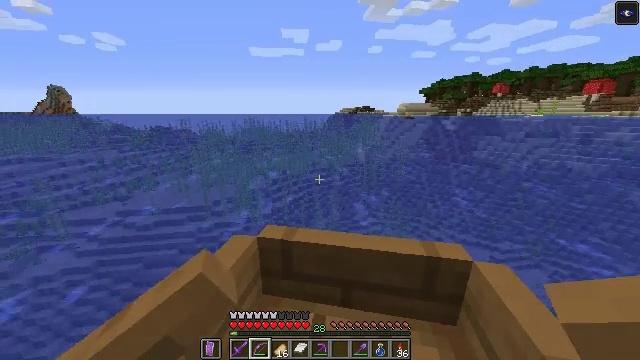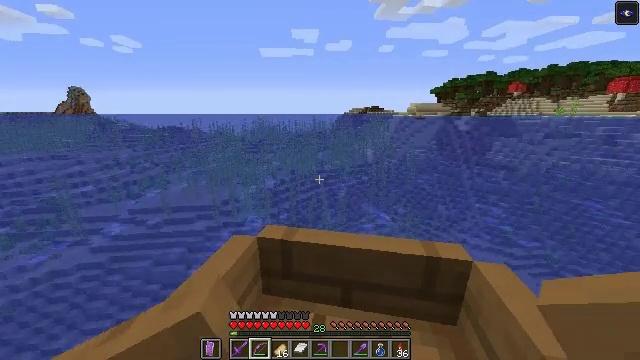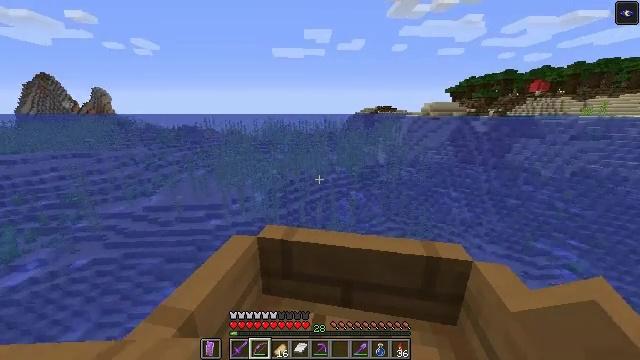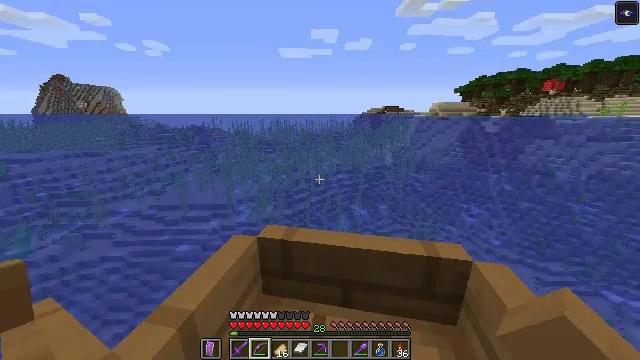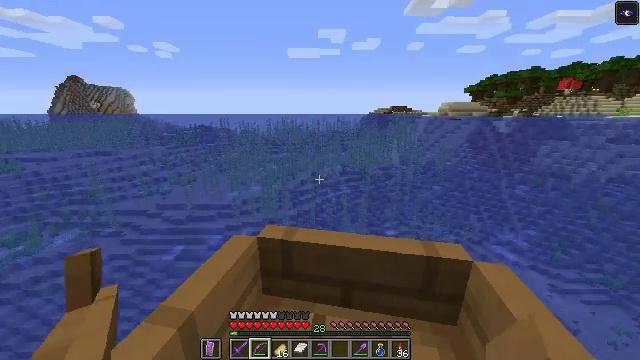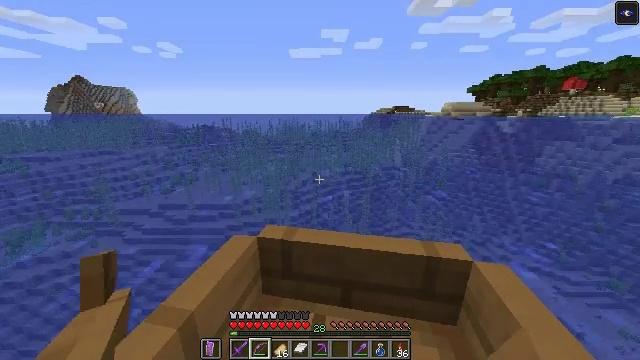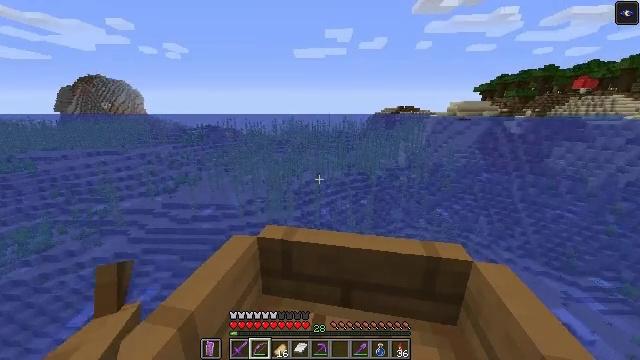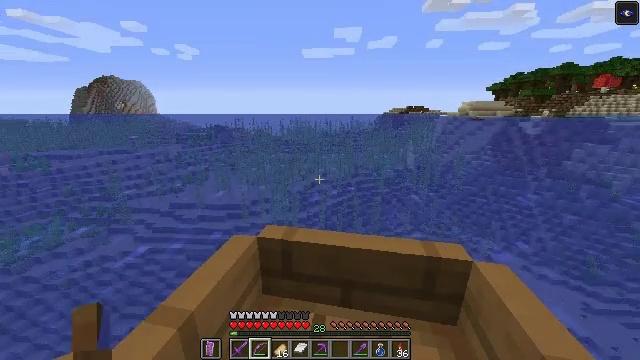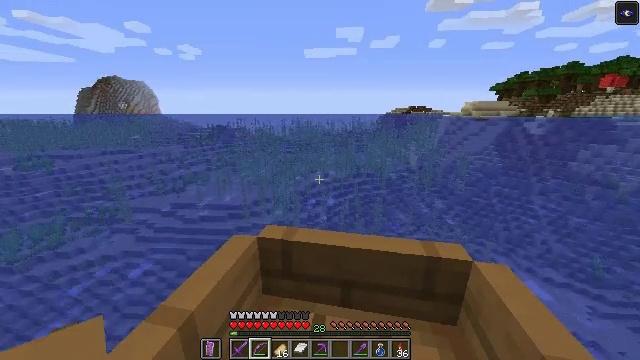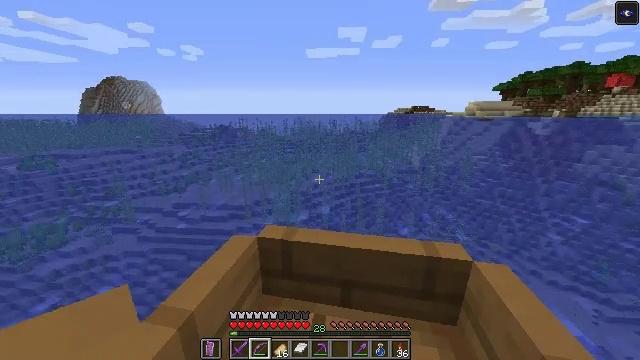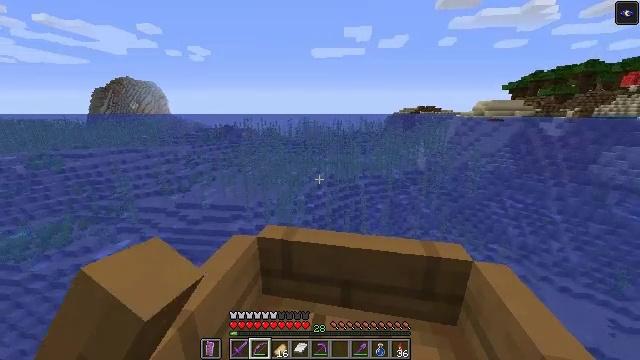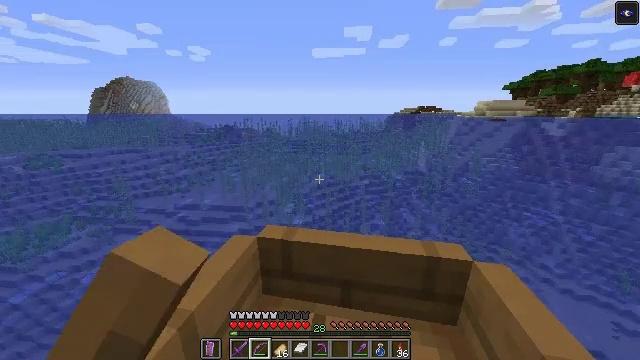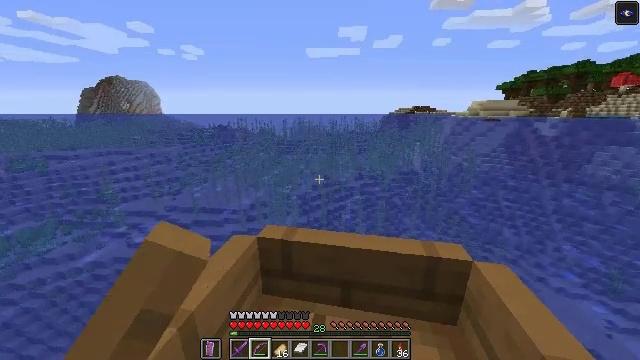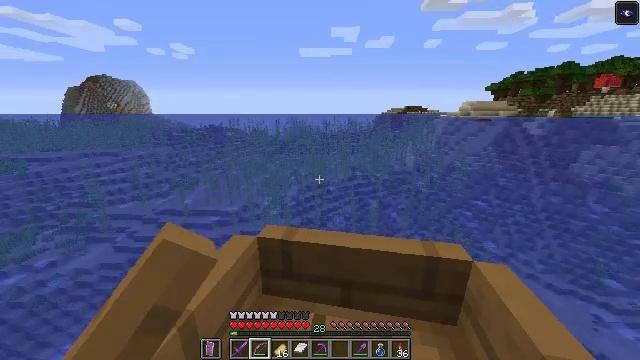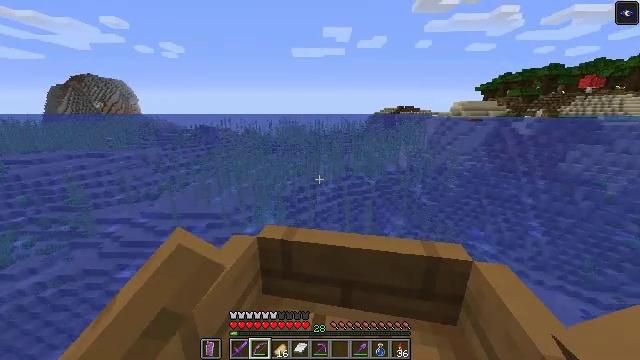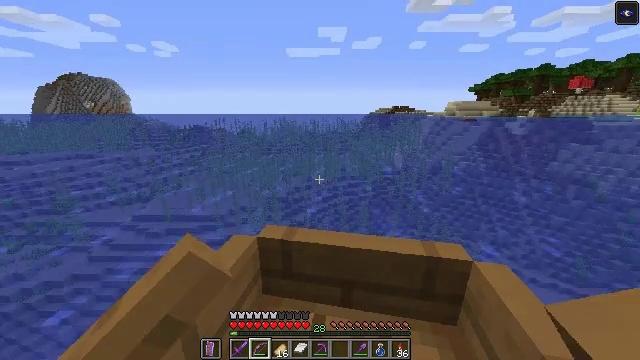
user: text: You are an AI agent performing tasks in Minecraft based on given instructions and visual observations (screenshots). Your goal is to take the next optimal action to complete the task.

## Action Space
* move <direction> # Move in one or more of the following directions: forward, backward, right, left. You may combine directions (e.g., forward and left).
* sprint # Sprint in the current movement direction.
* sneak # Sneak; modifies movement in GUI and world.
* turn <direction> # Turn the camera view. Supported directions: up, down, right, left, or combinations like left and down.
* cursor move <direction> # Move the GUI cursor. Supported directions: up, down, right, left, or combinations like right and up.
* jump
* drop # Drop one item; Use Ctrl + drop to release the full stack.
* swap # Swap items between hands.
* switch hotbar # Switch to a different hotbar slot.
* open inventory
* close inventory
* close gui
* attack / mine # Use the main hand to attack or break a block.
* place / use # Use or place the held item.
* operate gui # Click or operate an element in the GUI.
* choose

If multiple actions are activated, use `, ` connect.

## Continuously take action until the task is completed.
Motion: motion action
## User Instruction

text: Collect some oak leaves.
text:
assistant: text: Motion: move forward, sprint
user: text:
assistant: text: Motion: move forward, sprint
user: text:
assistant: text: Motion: move forward, sprint
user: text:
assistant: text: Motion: move forward, sprint
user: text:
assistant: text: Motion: move forward, sprint
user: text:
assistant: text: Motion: move forward, sprint
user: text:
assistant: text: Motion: move forward, sprint
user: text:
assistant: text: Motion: move forward, sprint
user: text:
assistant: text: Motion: move forward, sprint
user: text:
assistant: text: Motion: move forward and move right, sprint
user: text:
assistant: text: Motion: move forward and move right, sprint
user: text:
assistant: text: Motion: move forward and move right, sprint
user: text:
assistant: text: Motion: move forward, sprint
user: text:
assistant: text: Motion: move forward, sprint
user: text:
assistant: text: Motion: move forward, sprint
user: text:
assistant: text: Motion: move forward, sprint
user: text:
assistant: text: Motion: move forward, sprint
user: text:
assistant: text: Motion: move forward, sprint
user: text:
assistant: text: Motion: move forward, sprint
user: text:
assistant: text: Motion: move forward, sprint
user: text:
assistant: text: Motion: move forward, sprint
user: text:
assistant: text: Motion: move forward, sprint
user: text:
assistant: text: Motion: move forward, sprint
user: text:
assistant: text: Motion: move forward, sprint
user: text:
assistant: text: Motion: move forward, sprint
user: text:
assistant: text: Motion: move forward, sprint
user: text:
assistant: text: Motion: move forward, sprint
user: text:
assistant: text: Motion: move forward, sprint
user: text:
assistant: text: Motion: move forward, sprint
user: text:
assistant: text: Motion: move forward, sprint